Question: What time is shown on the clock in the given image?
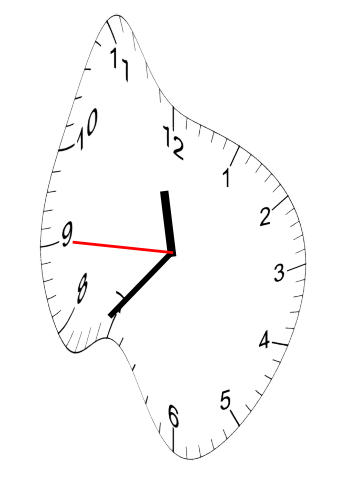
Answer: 11:36:45